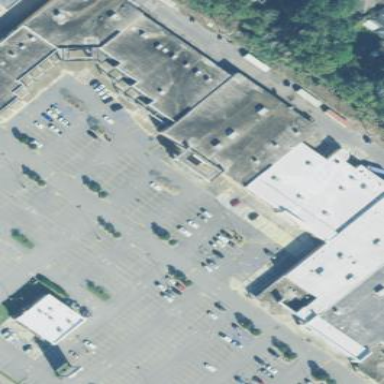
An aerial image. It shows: Retail building.